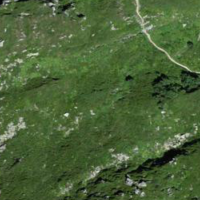
EUNIS habitat code: 31
Species observed at this site:
Lycopodium clavatum